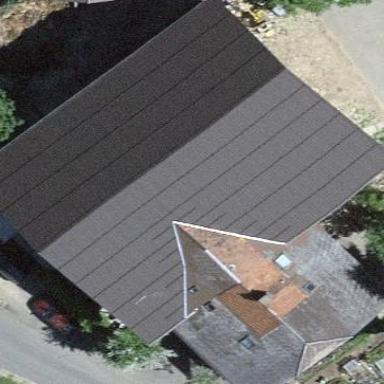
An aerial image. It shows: Farm building.